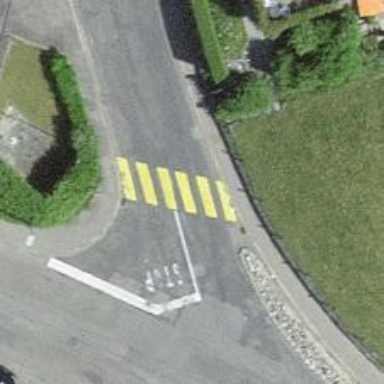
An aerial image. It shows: Zebra crossing on the road.